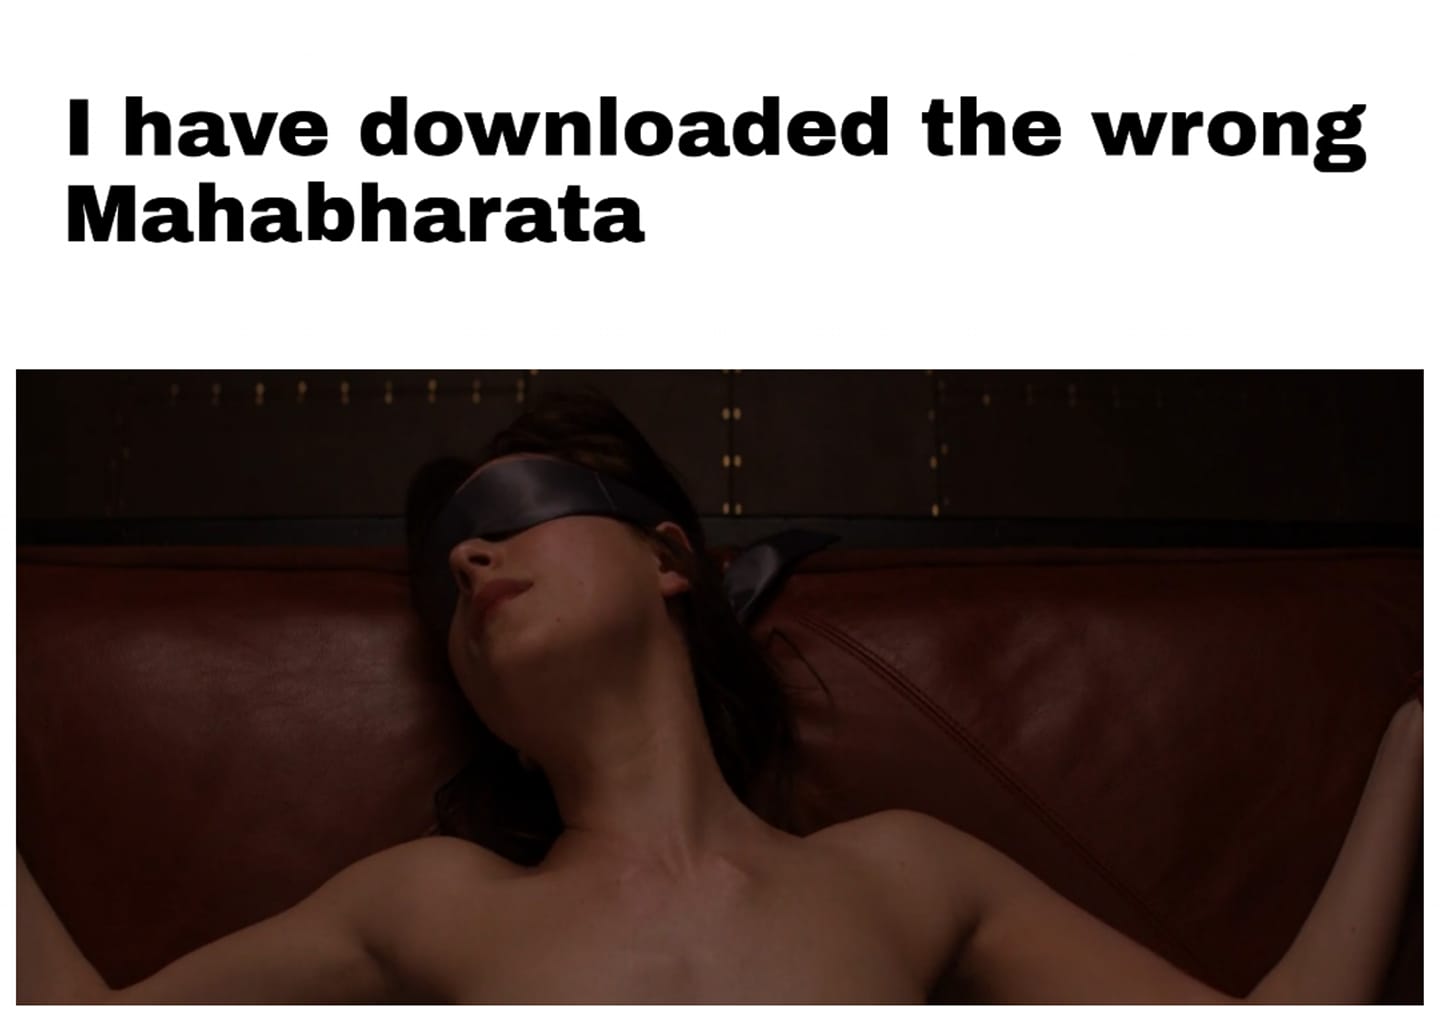
Caption: I have downloaded the wrong Mahabharata
Label: hate